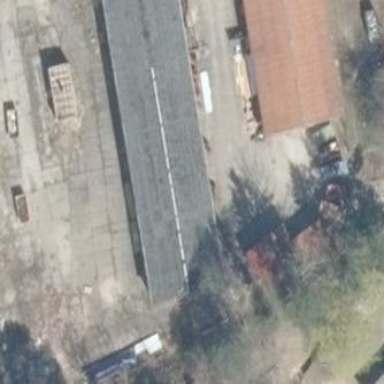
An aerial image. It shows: Industrial building.